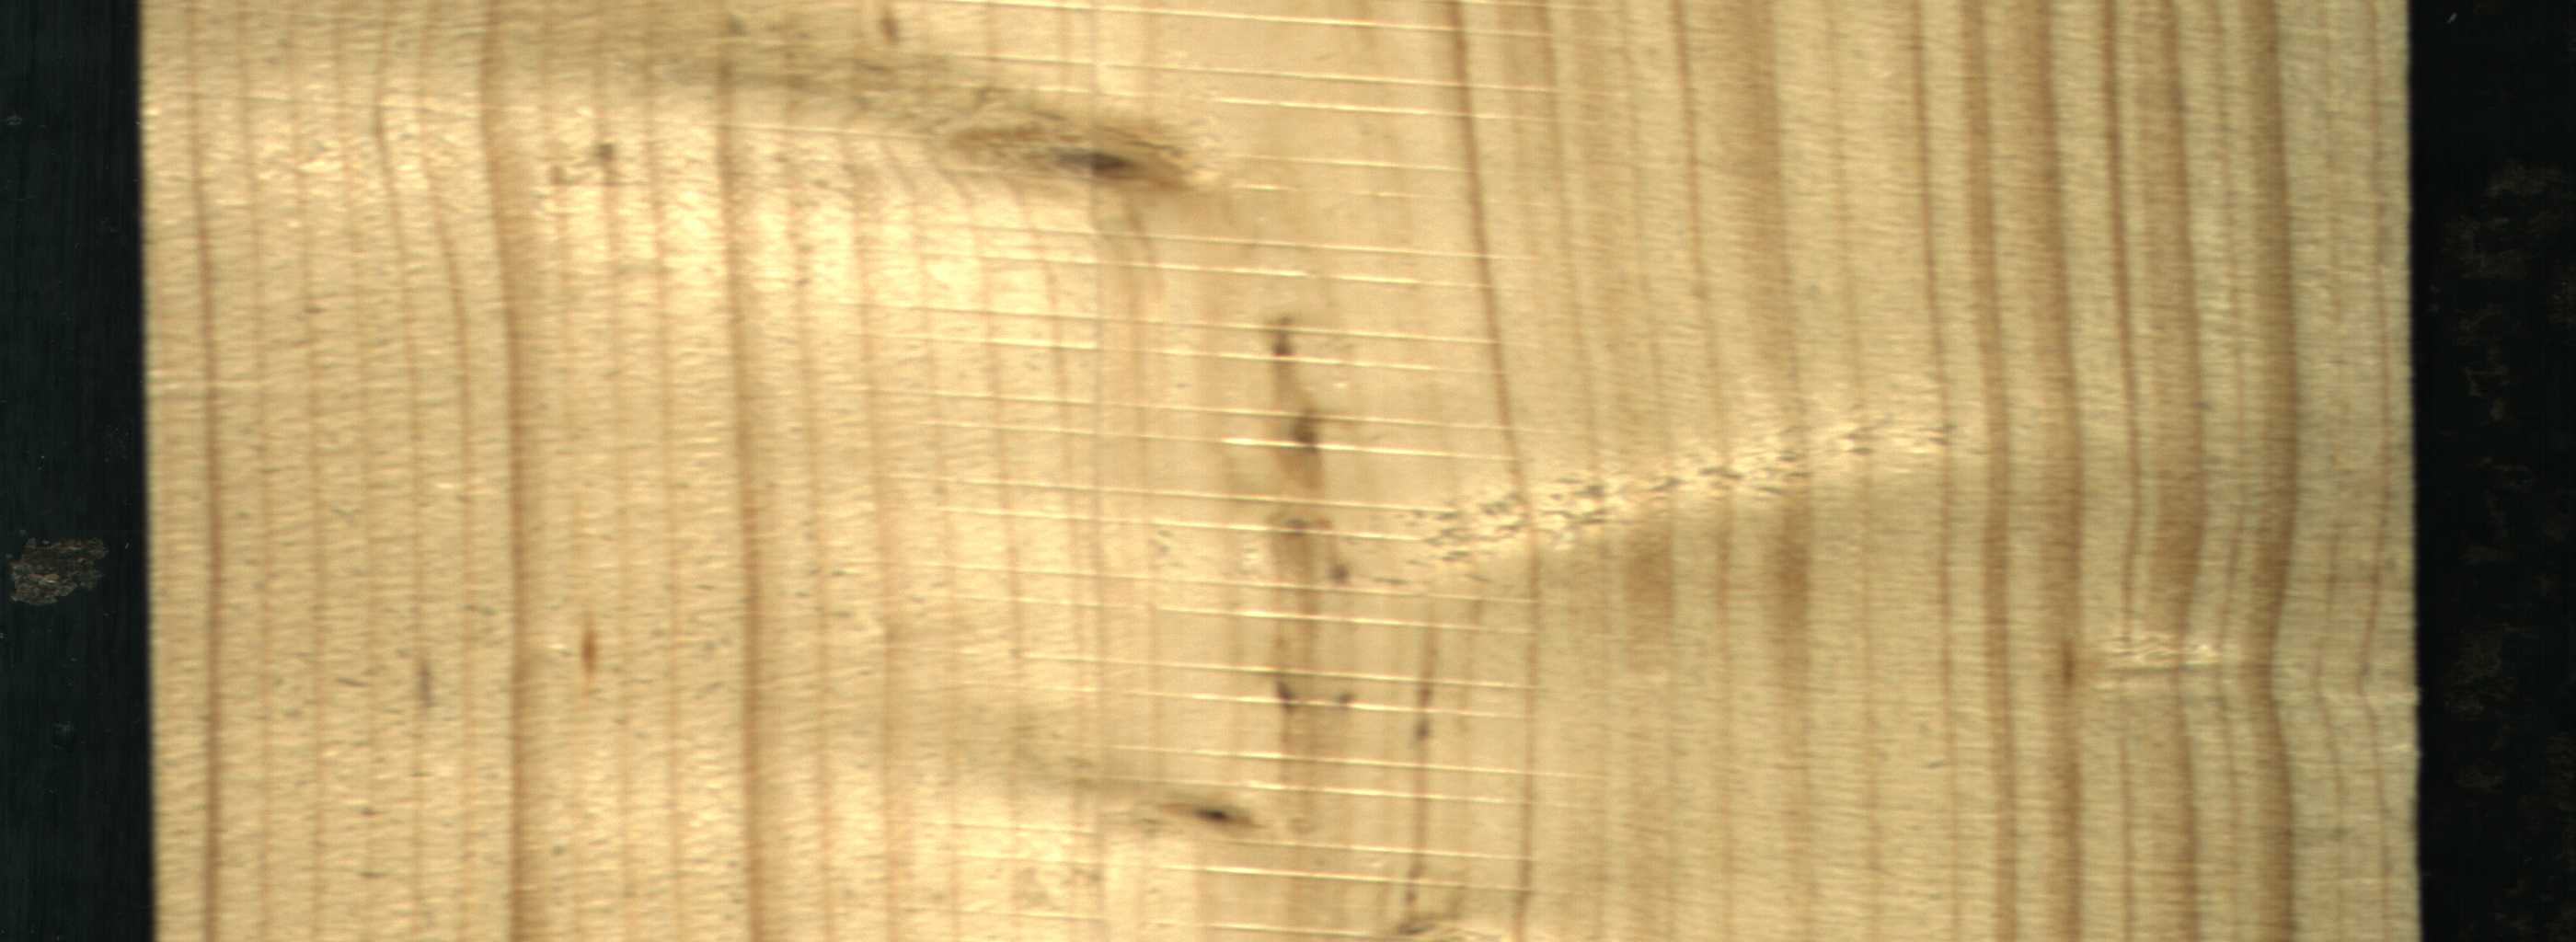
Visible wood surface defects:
Live_Knot